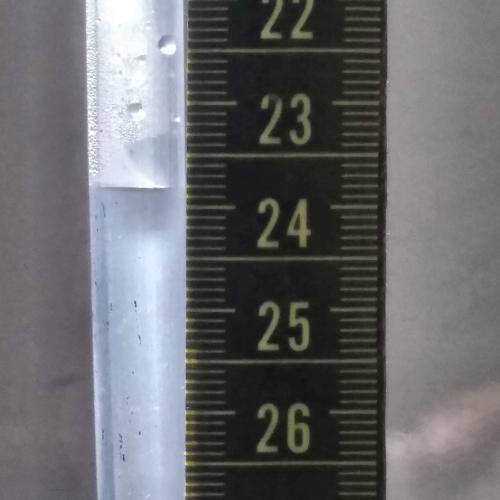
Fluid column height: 23.8 cm